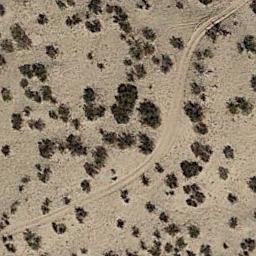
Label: chaparral